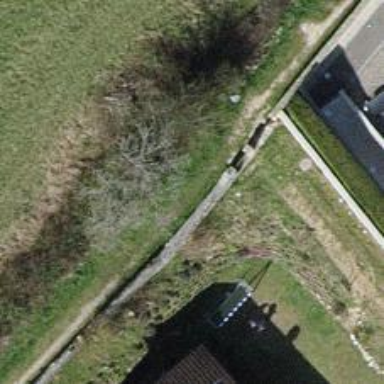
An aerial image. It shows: Footway with ground surface.